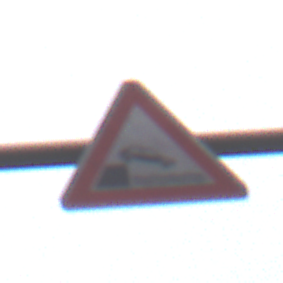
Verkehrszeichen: Ufer
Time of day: Midday
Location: Outdoor (Nature)
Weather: Overcast
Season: Autumn
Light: Natural